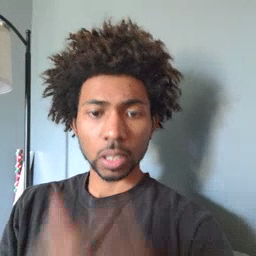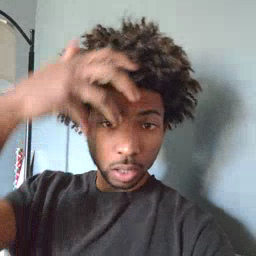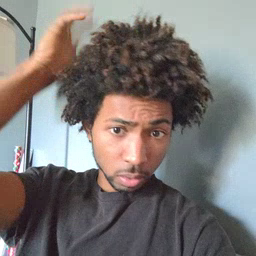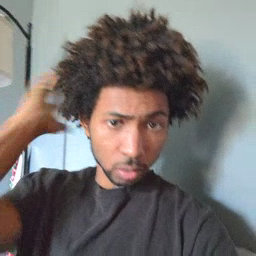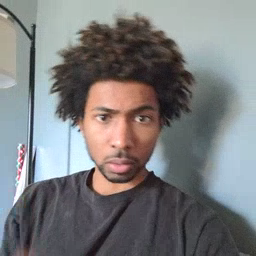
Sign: lion